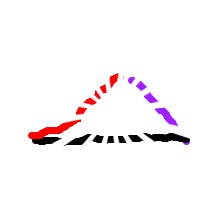
Shape: triangle